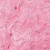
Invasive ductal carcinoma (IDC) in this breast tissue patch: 0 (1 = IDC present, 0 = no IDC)